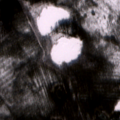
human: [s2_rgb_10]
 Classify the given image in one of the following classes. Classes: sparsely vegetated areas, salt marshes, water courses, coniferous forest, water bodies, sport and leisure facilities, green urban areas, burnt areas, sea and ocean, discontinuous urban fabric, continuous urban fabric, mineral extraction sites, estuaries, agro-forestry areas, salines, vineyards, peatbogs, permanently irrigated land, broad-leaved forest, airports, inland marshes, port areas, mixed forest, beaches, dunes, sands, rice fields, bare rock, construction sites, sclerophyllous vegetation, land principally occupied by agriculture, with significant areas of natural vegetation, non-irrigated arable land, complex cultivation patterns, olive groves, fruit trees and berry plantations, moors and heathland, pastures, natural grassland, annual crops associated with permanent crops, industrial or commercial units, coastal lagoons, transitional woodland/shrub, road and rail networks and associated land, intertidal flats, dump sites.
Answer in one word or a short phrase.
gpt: coniferous forest, mixed forest, transitional woodland/shrub